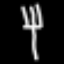
Label: fork